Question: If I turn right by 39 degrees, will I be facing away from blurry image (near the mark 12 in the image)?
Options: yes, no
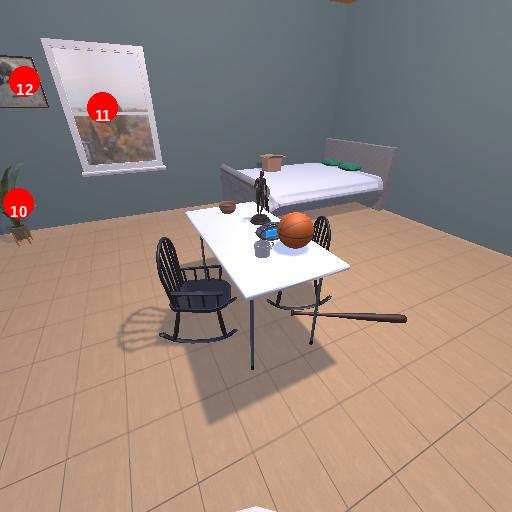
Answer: yes